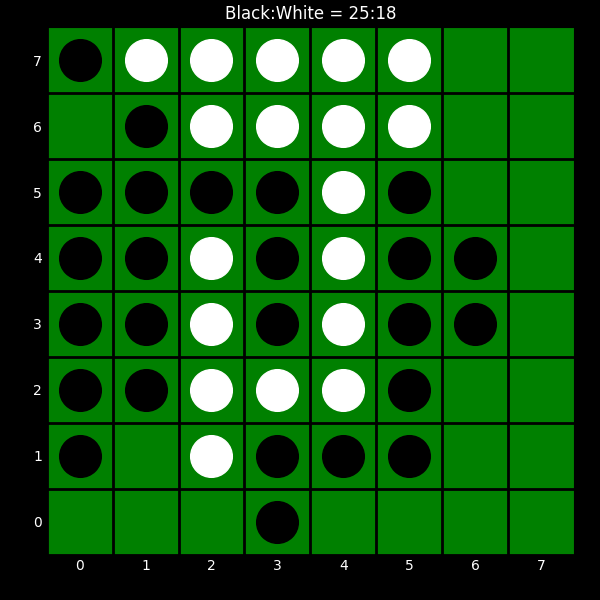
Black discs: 25
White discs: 18